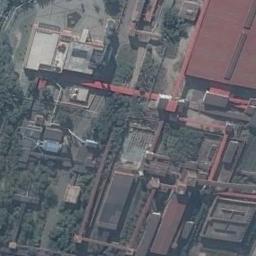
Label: thermal_power_station